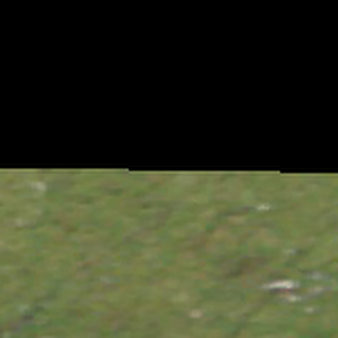
Label: other